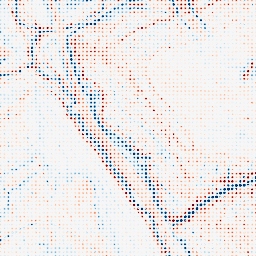
Category: edge_preserving
Decomposition family: anisotropic_diffusion
Decomposition parameters: iterations: 20
kappa: 100
gamma: 0.2
Upsampling method: sinc_blackman
Upsampling parameters: scale: 8
kernel_size: 4
Upsampling scale: 8